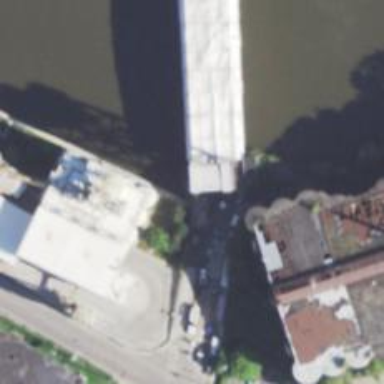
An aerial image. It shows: Movable lift bridge on footway.